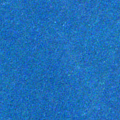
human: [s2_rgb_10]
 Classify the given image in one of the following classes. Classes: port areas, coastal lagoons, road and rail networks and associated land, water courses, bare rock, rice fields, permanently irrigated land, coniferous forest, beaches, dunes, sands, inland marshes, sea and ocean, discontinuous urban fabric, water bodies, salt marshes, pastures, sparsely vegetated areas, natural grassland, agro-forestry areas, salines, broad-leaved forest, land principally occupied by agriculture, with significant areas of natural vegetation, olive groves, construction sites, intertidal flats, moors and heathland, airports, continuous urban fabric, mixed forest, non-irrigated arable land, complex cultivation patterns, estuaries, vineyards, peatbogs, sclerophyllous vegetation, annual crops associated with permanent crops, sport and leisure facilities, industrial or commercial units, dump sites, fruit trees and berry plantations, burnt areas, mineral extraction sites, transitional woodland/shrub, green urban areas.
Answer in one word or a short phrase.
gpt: sea and ocean